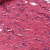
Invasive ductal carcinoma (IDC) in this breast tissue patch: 1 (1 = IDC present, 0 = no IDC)